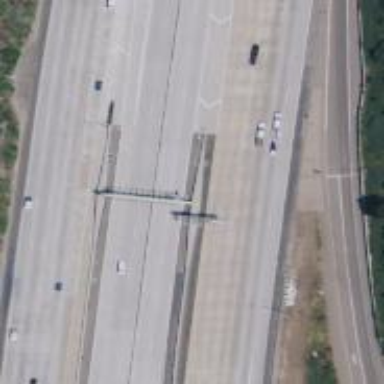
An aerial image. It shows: Motorway.